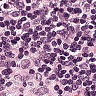
Metastatic tissue present: no